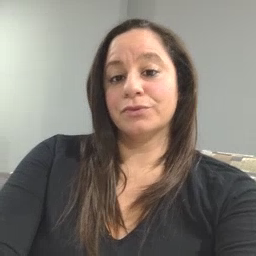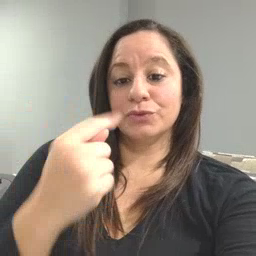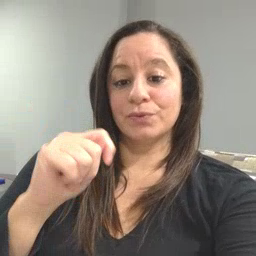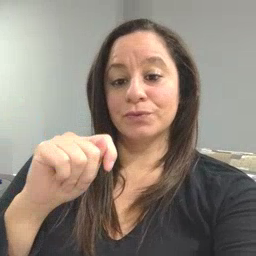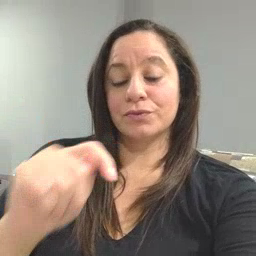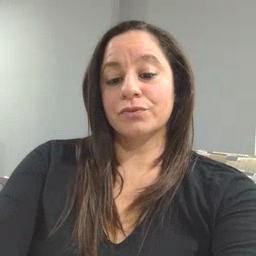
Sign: toy